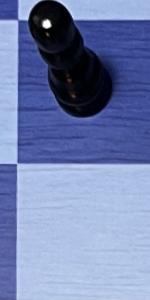
Label: Empty